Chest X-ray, PA view. Patient: 65 years old, sex M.
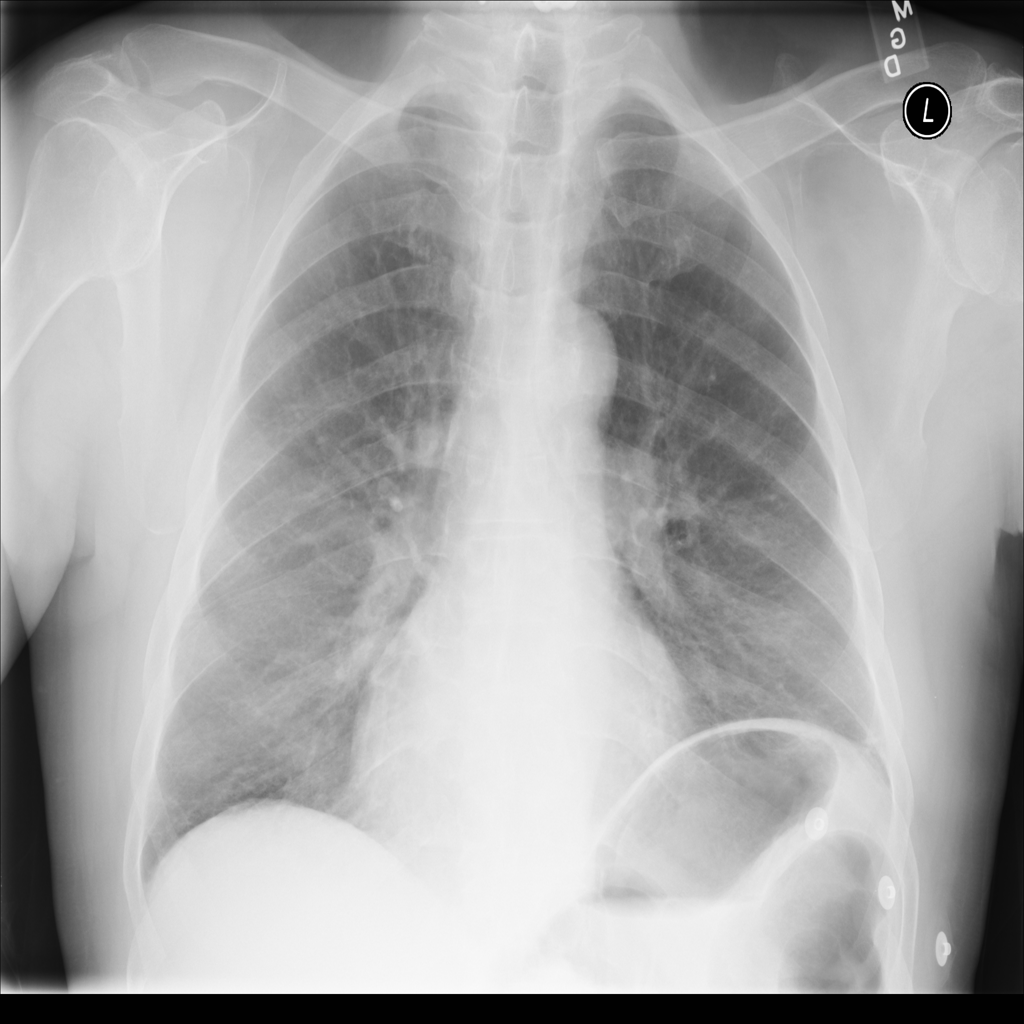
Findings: No Finding